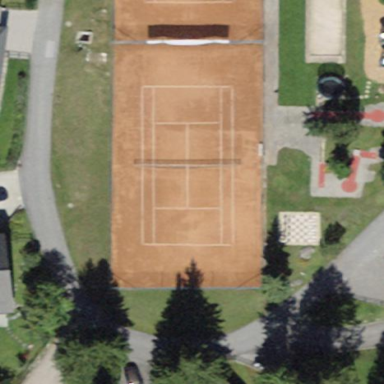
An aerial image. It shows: Tennis court on the leisure land pitch.